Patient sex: F
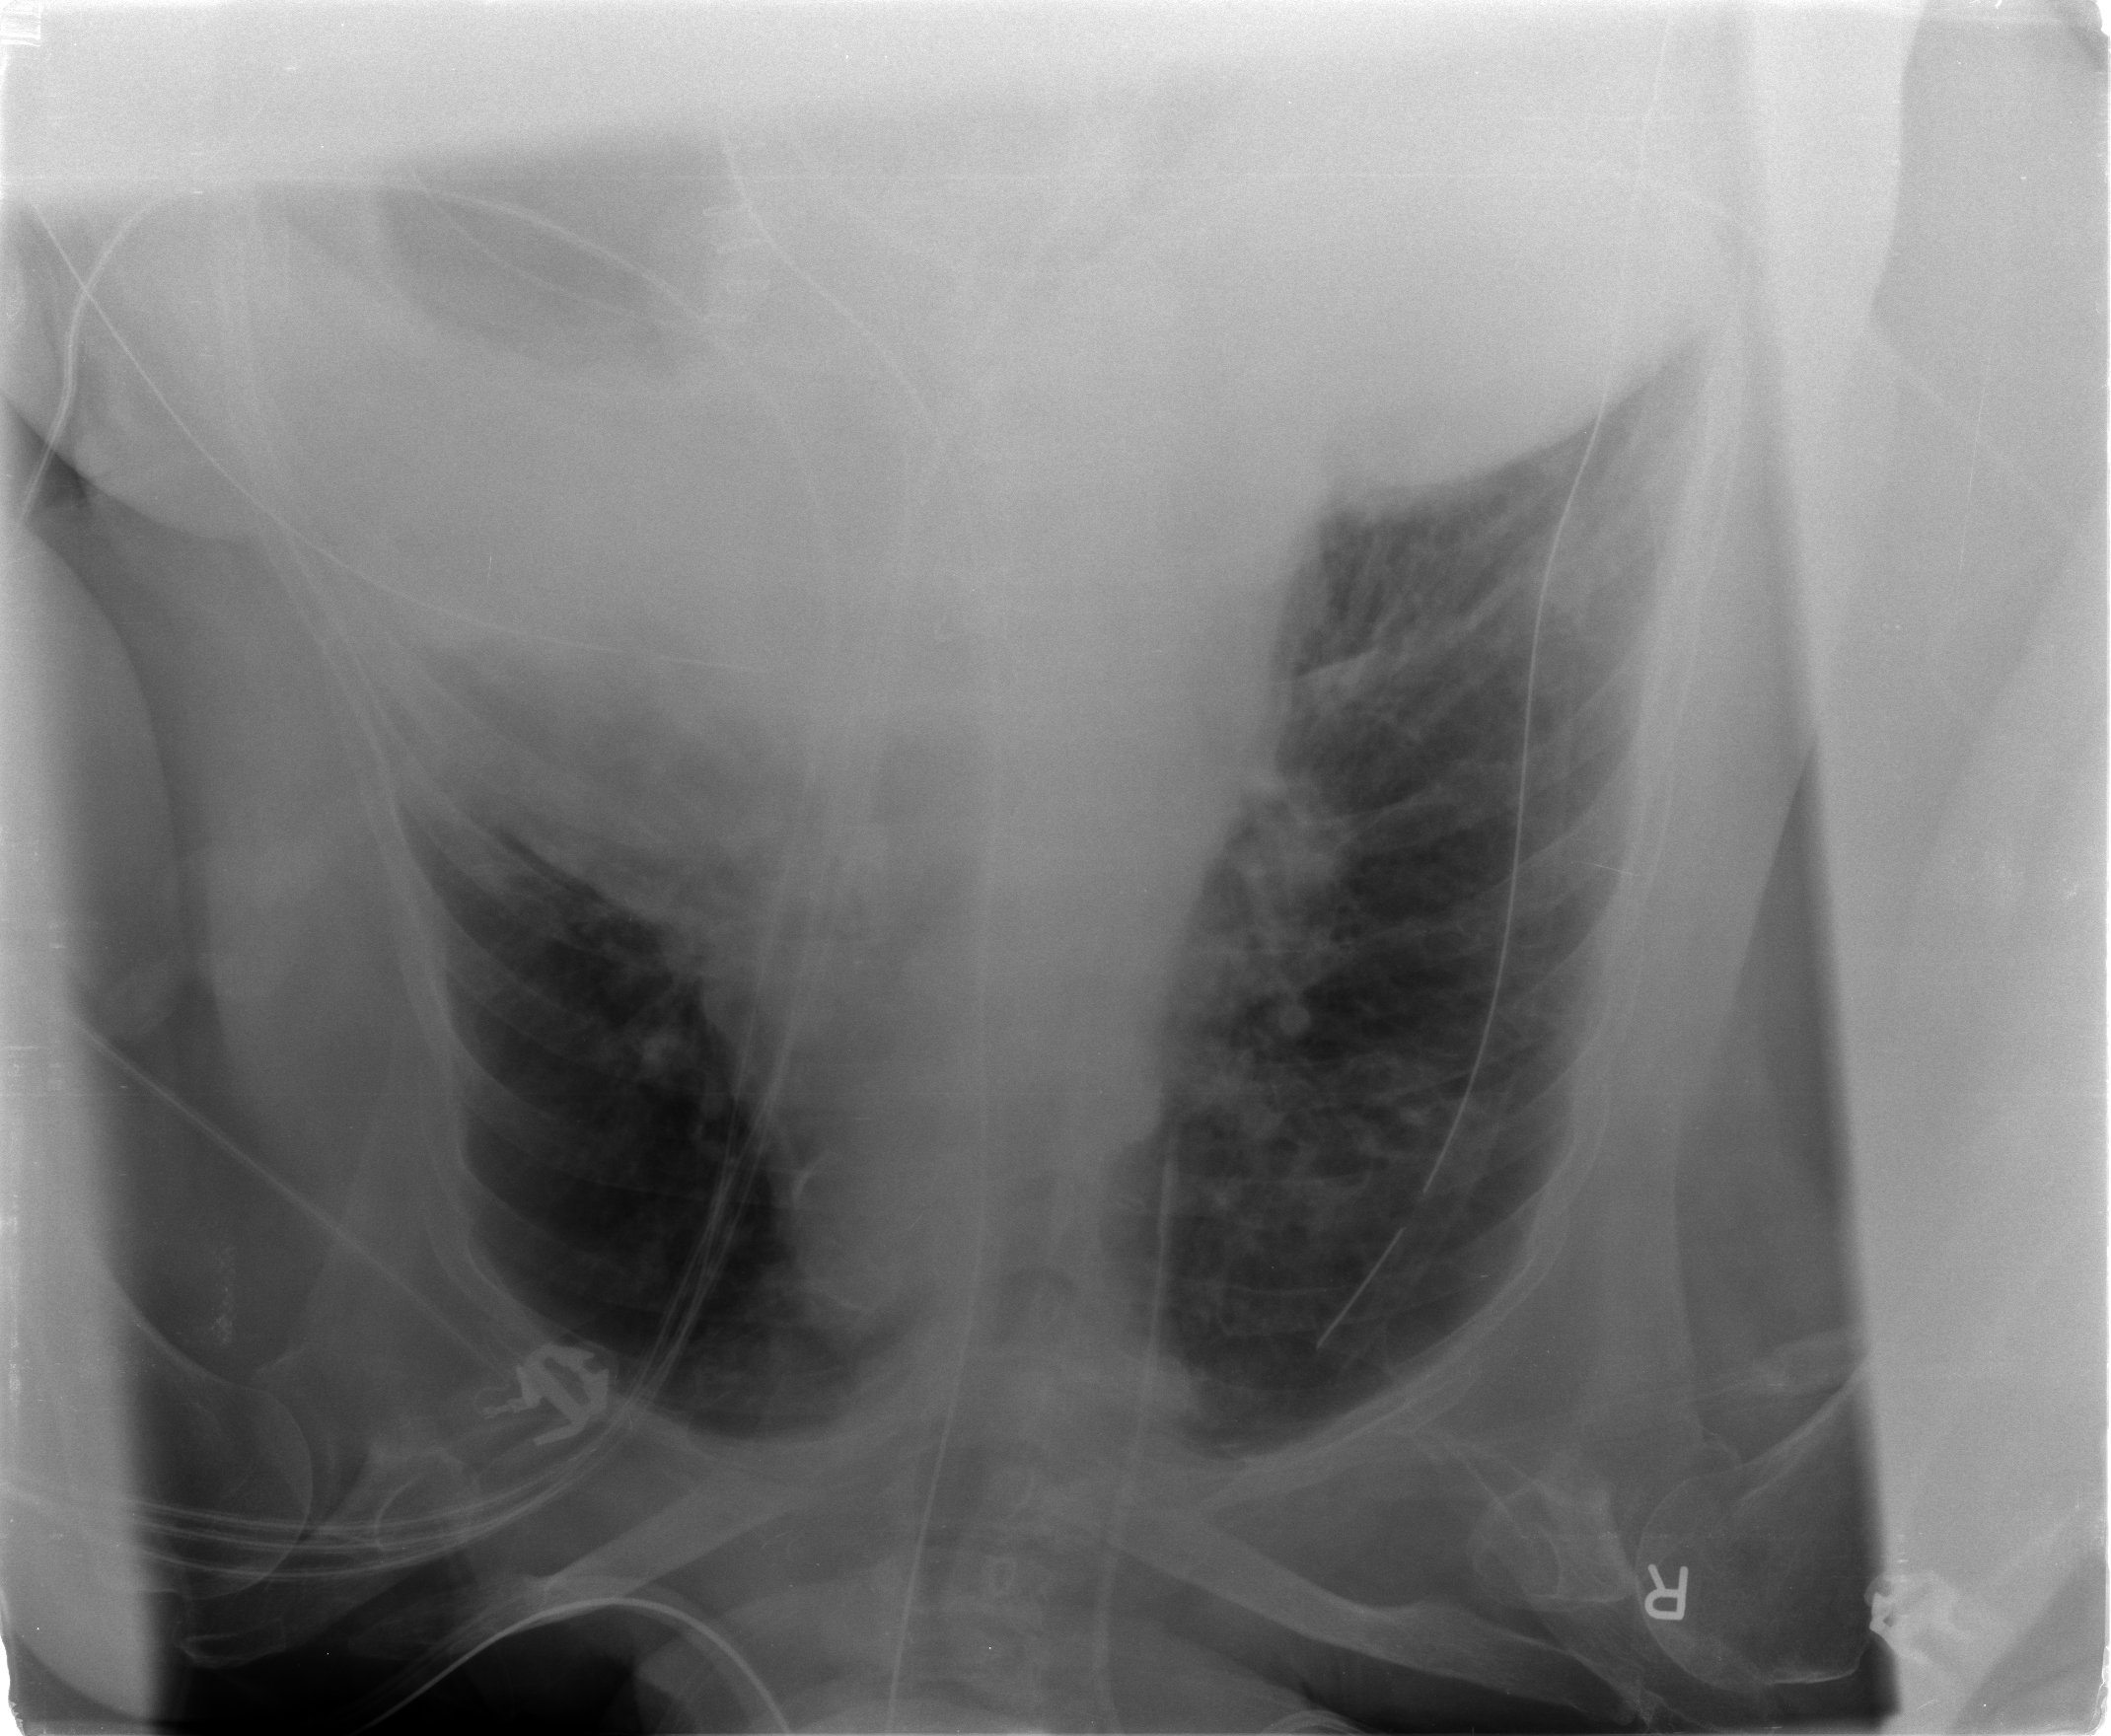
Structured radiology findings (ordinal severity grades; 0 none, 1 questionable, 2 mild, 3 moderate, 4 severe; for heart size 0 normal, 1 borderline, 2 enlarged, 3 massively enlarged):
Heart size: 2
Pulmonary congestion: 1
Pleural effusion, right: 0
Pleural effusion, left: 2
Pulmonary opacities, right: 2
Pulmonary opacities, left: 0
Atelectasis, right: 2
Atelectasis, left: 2